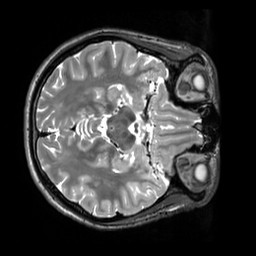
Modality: T2w
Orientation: axial
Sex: male
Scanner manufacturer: siemens
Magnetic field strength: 3 T
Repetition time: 3.2 s
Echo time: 0.409 s